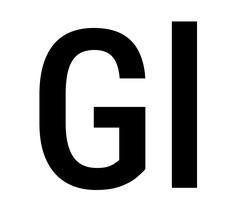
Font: Roboto_Condensed_Medium